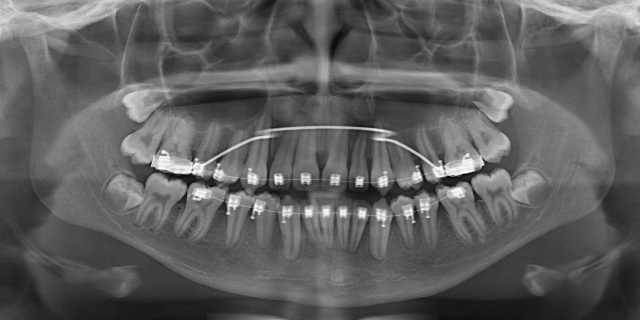
adult